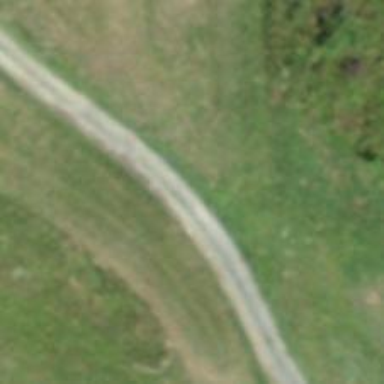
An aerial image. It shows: Golf cartpath that is also road path.